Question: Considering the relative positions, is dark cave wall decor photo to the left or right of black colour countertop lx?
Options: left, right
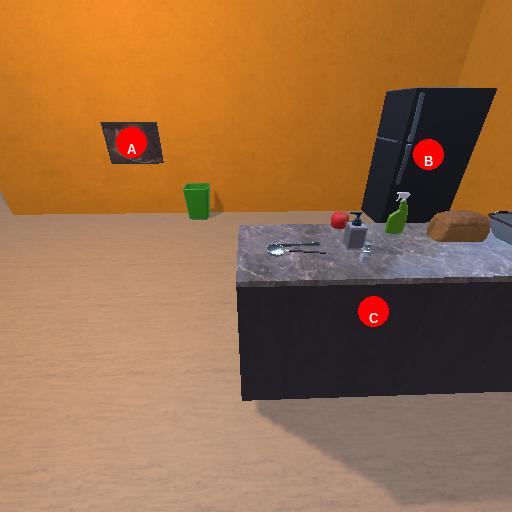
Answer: left